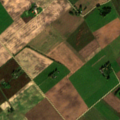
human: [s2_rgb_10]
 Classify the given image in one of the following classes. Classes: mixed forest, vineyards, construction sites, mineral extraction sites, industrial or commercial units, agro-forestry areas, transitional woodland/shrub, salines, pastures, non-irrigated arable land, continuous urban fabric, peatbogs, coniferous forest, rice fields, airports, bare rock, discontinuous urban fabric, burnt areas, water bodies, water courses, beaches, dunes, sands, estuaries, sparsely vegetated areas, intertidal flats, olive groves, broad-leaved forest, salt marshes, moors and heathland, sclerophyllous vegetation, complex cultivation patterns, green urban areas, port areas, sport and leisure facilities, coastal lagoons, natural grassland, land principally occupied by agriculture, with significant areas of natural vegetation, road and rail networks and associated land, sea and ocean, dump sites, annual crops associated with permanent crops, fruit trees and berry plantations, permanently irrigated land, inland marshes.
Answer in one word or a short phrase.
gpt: non-irrigated arable land, land principally occupied by agriculture, with significant areas of natural vegetation